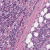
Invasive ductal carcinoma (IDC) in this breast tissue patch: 1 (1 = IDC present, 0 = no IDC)